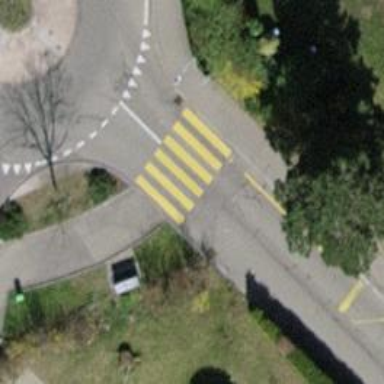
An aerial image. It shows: Uncontrolled zebra crossing on the road.